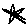
Label: star